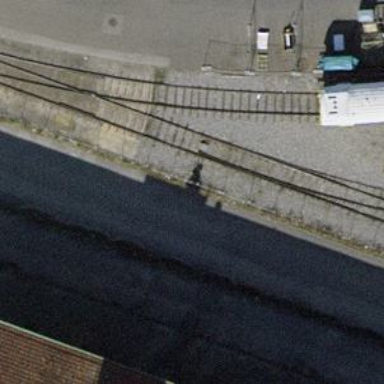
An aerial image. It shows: Railway switch.